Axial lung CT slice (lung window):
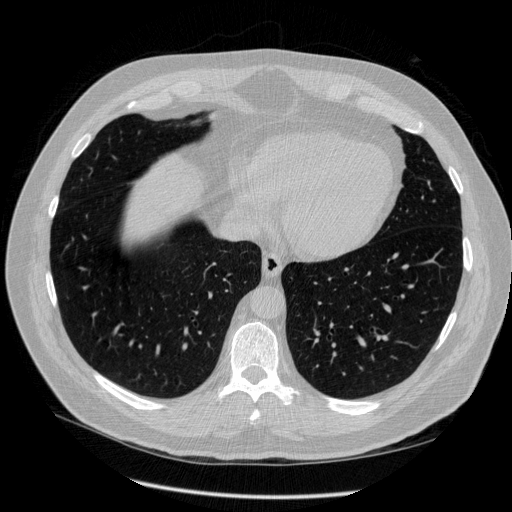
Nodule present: no